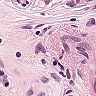
Metastatic tissue present: yes